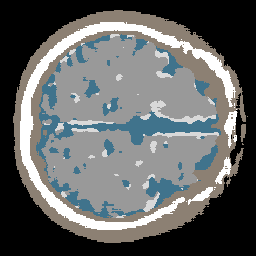
Label: no_lesion